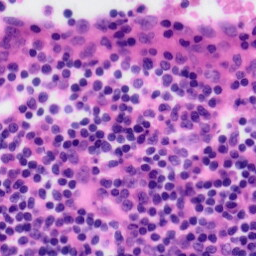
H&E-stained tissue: Tonsil